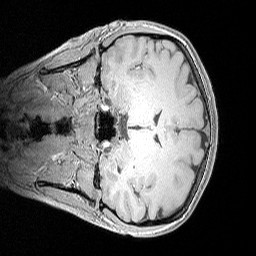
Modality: MP2RAGE
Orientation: coronal
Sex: female
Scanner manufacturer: siemens
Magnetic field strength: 3 T
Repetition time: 5 s
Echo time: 0.00292 s